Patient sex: F
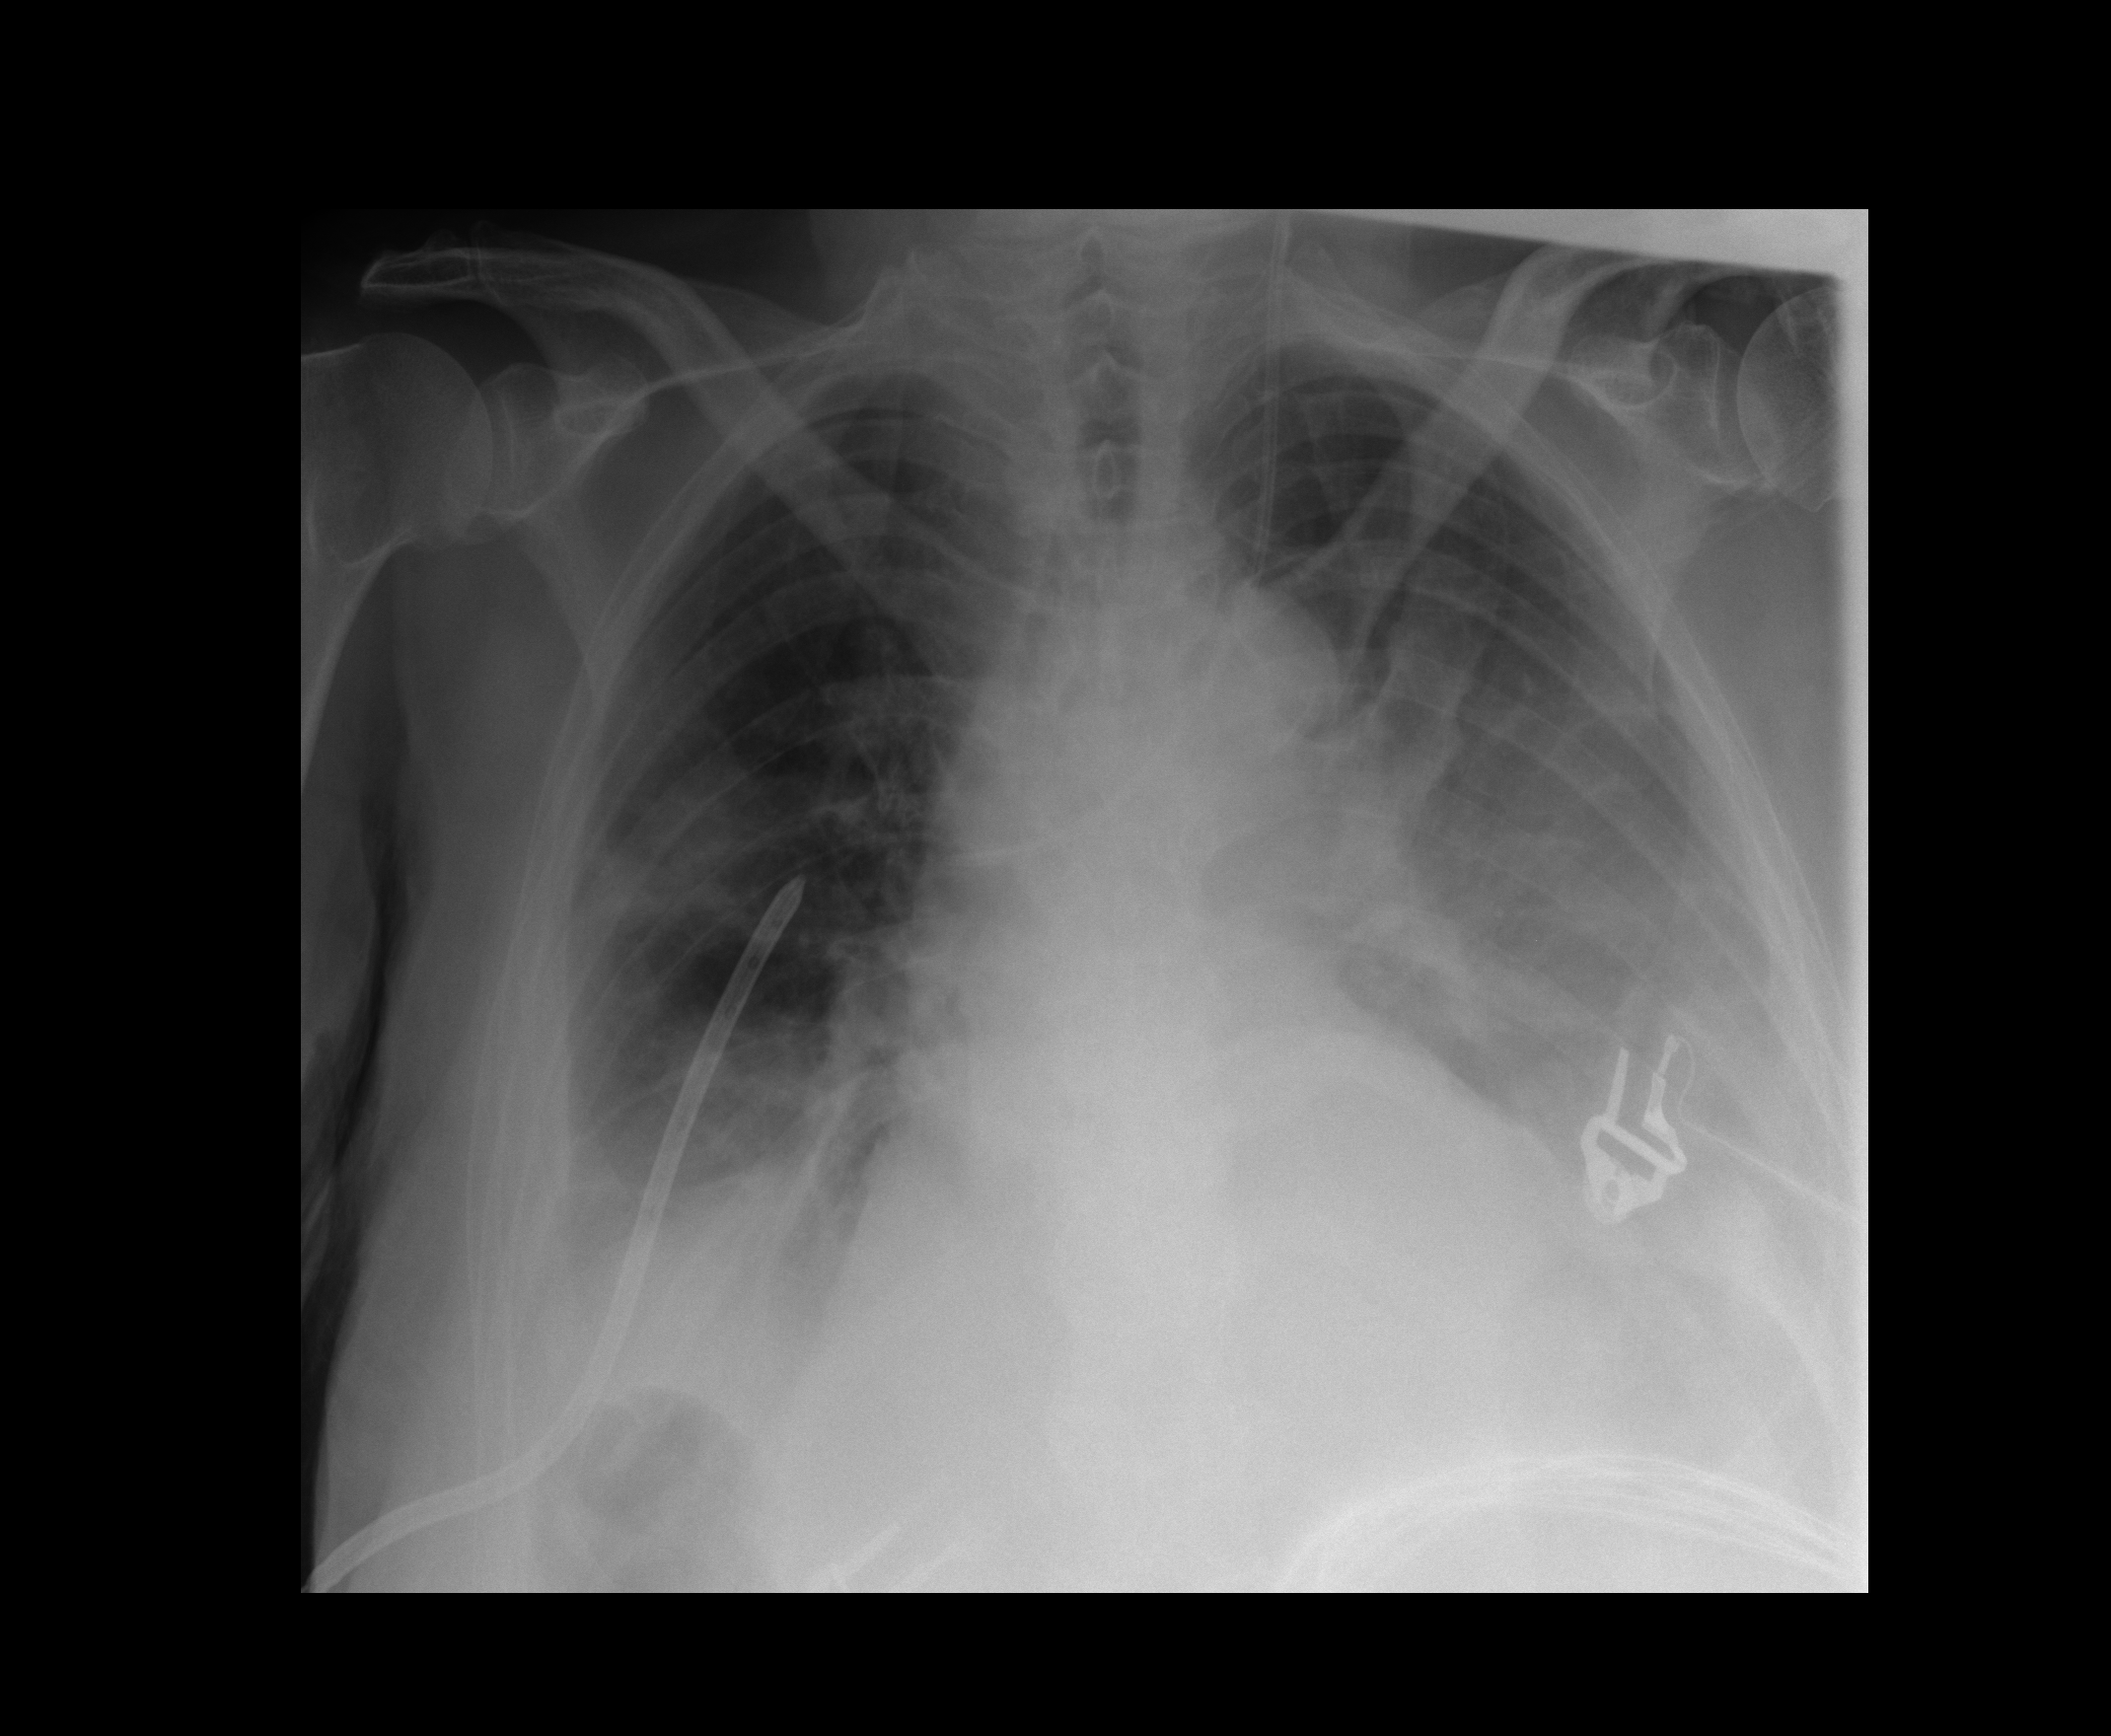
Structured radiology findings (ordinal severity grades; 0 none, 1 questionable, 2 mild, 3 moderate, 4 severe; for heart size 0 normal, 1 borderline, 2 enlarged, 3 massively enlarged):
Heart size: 1
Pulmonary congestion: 0
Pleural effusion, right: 2
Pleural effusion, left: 2
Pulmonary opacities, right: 1
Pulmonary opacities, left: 1
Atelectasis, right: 2
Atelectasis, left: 2